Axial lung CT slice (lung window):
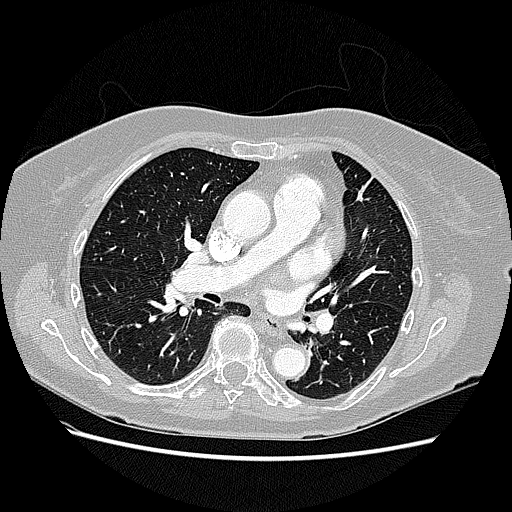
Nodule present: no